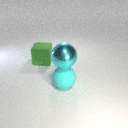
large cyan rubber sphere below large cyan metal sphere